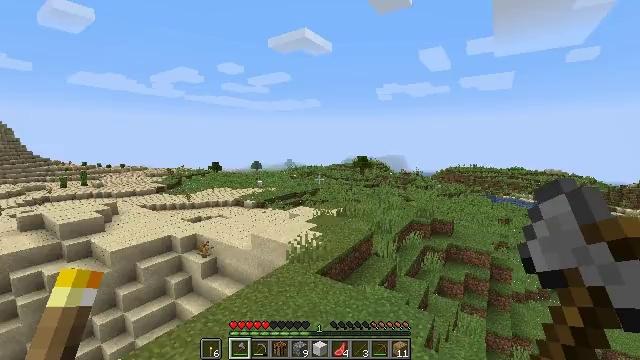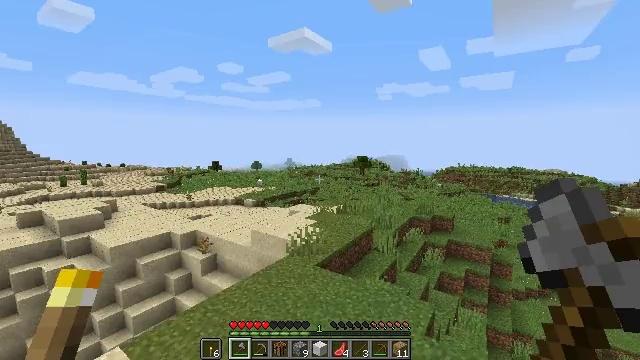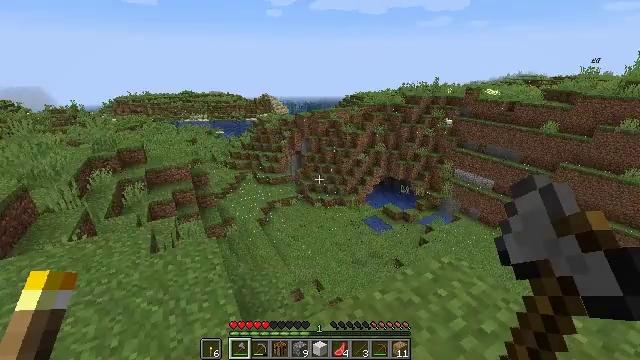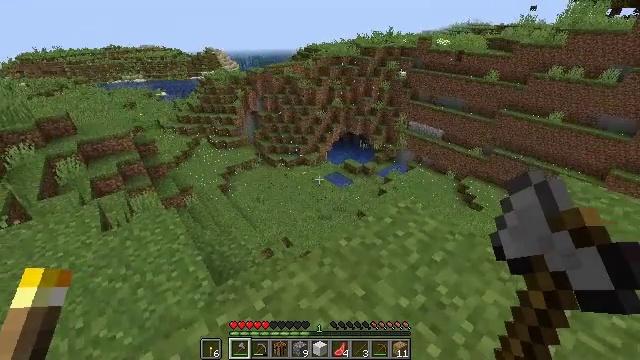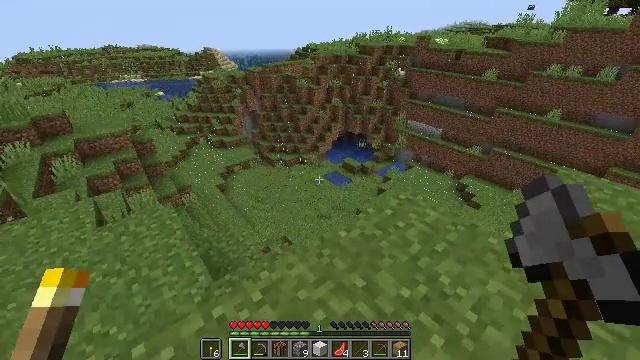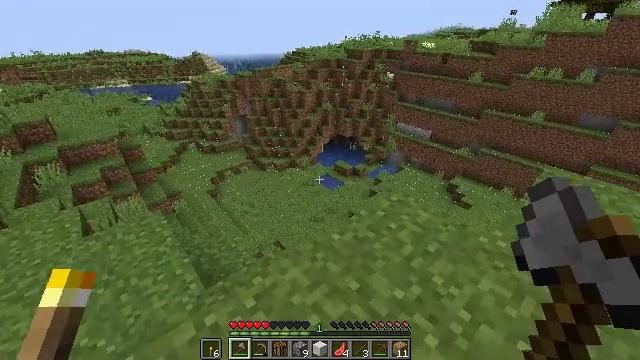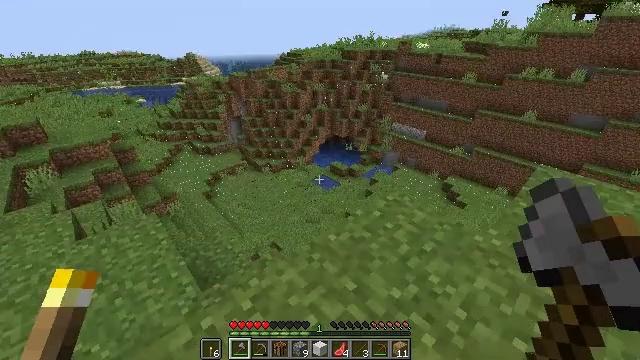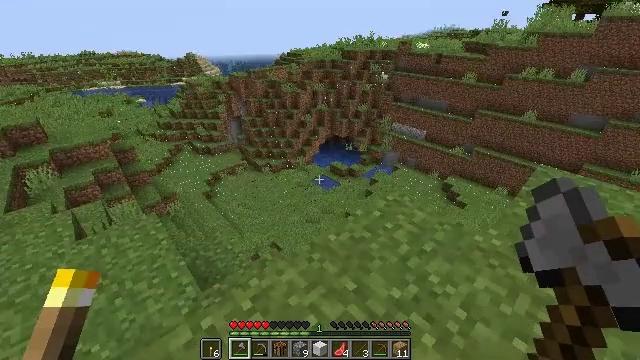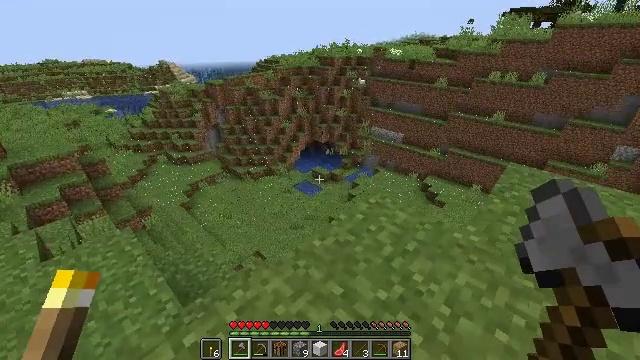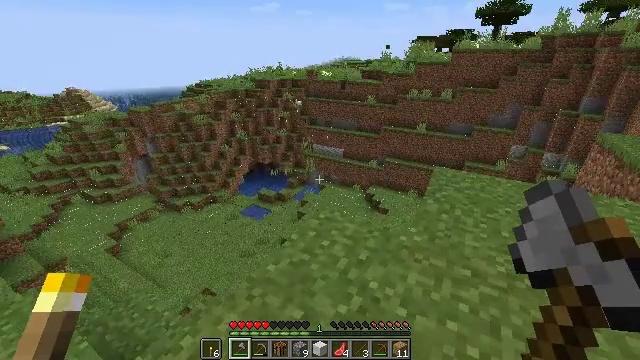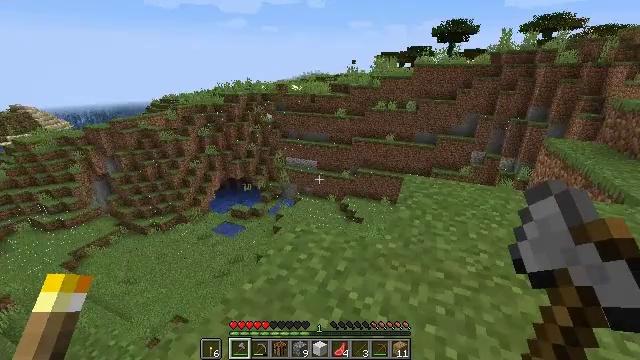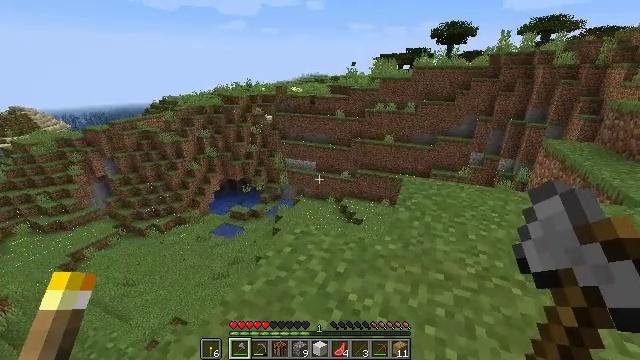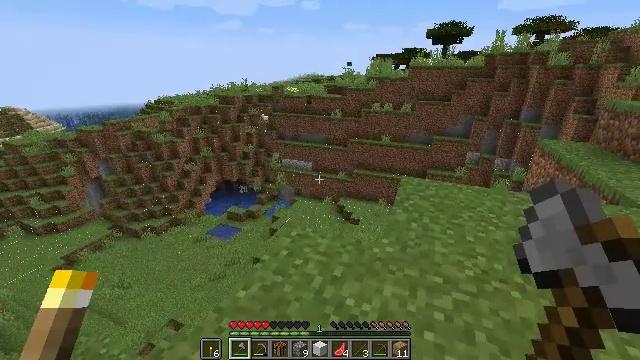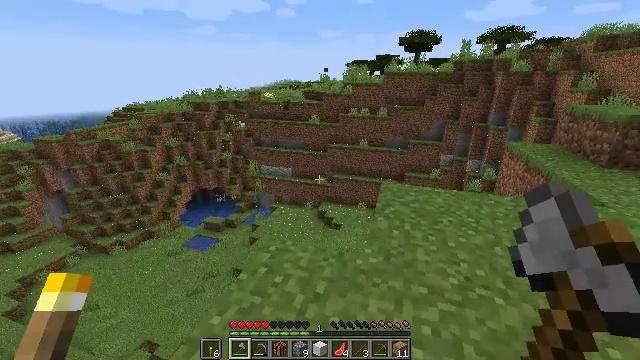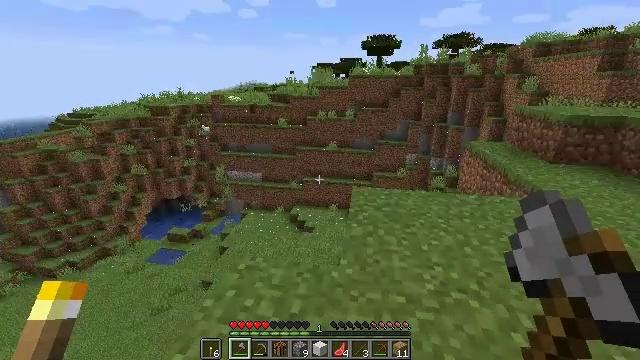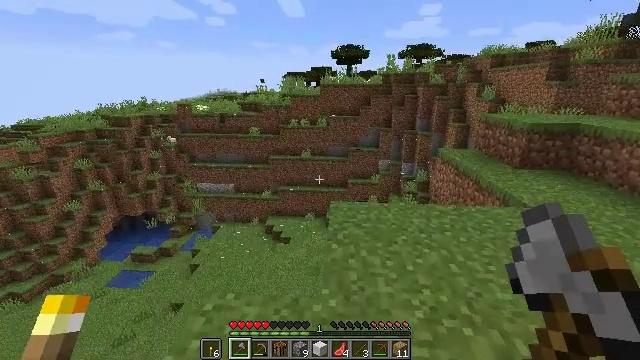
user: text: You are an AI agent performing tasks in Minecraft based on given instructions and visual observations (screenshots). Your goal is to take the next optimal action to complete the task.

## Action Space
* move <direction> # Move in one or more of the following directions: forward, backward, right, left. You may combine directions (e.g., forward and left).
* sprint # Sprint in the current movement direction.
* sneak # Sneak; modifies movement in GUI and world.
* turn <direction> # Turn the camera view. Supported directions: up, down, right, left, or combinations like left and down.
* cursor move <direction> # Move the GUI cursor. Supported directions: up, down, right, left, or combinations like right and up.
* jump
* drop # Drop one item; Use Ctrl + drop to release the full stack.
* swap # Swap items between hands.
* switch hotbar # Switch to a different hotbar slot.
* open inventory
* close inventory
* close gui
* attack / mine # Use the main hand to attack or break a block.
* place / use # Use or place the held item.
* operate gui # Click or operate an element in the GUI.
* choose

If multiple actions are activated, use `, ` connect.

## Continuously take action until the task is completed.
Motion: motion action
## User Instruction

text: Put iron ore in the furnace to get an iron ingot.
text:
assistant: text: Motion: no_op
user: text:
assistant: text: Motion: turn right and down
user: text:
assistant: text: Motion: turn right and down
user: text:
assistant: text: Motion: no_op
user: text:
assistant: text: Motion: turn right
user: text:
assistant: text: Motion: turn right
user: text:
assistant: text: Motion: no_op
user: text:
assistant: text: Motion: turn right and up
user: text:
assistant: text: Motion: turn right and up
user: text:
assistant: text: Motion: turn right and up
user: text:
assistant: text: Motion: no_op
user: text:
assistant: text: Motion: move forward
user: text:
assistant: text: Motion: move forward, turn right and up
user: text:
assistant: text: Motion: move forward, turn right
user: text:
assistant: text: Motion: move forward, turn right and up
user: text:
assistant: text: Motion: move forward, turn right
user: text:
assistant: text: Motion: move forward, turn right and up
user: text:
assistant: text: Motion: move forward
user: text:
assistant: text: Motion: move forward
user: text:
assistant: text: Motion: move forward
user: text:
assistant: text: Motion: move forward
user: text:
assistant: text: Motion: move forward
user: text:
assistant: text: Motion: no_op
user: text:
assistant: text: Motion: no_op
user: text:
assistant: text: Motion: no_op
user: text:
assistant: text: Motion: no_op
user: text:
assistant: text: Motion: no_op
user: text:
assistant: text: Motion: no_op
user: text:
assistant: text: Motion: no_op
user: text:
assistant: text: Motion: no_op